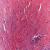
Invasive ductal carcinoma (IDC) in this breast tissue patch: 0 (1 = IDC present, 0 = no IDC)